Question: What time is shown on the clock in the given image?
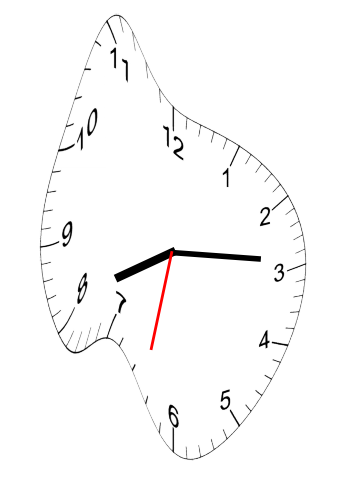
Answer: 08:14:32